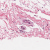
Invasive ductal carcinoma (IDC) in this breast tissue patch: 0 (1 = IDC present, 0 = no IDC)